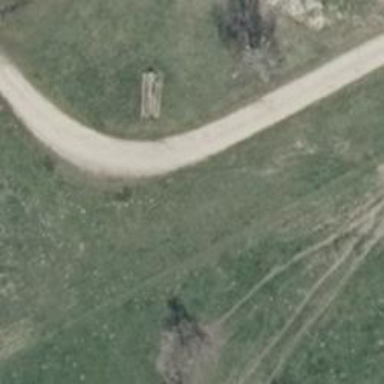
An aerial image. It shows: Driveway.